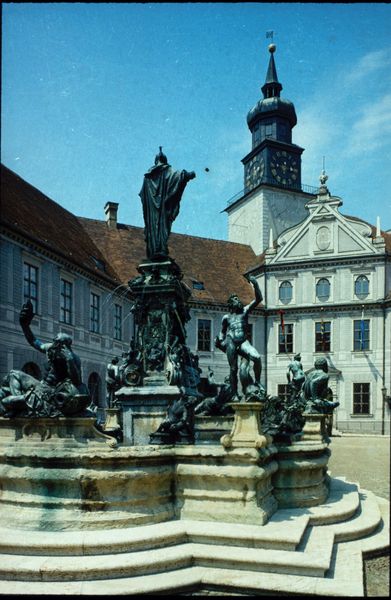
Titel: Wittelsbach-Brunnen (Brunnenhof)
Künstler: Hubert Gerhard
Standort: München
Institution: Residenz
Schlagwörter: blau, gott, himmel, mann, nackt, schatten, wasser, weiß, wolken, kirchturm, menschen, stadt, fenster, glas, licht, marmor, männer, schwarz, dach, gebäude, haus, rot, schloss, haube, barock, sockel, spitze, stein, bildnis, häuser, kirche, figur, gewand, renaissance, wasserfall, brunnen, kamin, schornstein, turm, skulptur, springbrunnen, deutschland, fahnen, fassade, fassaden, italien, pflaster, fahne, dorf, giebel, hof, platz, figuren, kuppel, treppe, treppen, uhr, stufen, nabel, bronze, plastik, foto, fotografie, photographie, innenhof, bayern, kloster, zwiebelturm, münchen, palast, rundfenster, dom, denkmal, becken, kupfer, photo, spritzen, fisch, skulpturen, statuen, voluten, männlich, jäger, sandstein, farbfoto, residenz, blauer himmel, götter, marktplatz, fontäne, volute, muschel, postkarte, gottheiten, fische, stadtplatz, bronzeguss, nürnberg, kirchturmuhr, turmuhr, gibel, oculi, okulus, augsburg, uhrturm, innenstadt, brunnenhof, wasserspiel, urh, rost, delfine, delphine, rathausplatz, neptun, grünspan, wittelsbacher, brunnenfiguren, brunnenbecken, naß, renaissanse, bronzefiguren, fasseade, hillebrandt, wasserspeihen, wasserspeiher, wittelsbacher brunnen, n, 1600, kindel, brunnenplastik, flussgötter, kupferspan, brunnnen, residenzu, figurenbronze, zwiebeltum